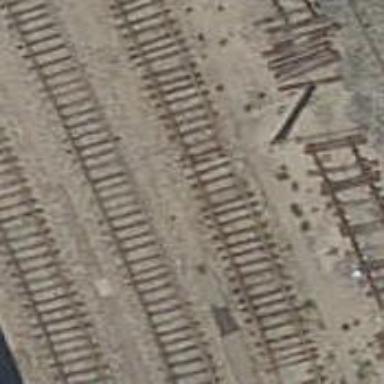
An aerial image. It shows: Rail yard with electrified contact lines for the railway.